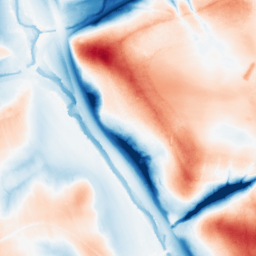
Category: classical
Decomposition family: gaussian
Decomposition parameters: sigma: 20
Upsampling method: quadratic
Upsampling parameters: scale: 4
Upsampling scale: 4